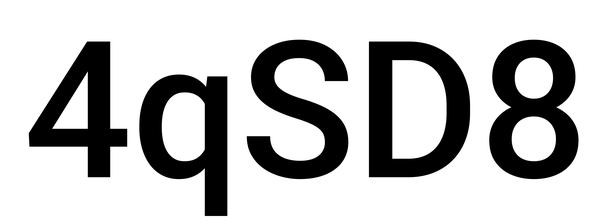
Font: Roboto_Medium